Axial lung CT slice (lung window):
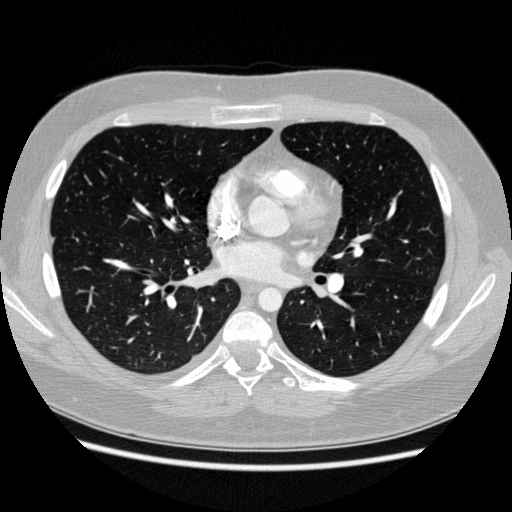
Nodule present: no